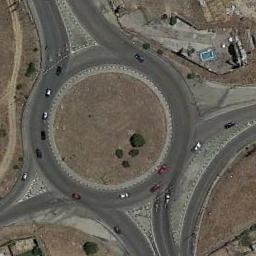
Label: roundabout